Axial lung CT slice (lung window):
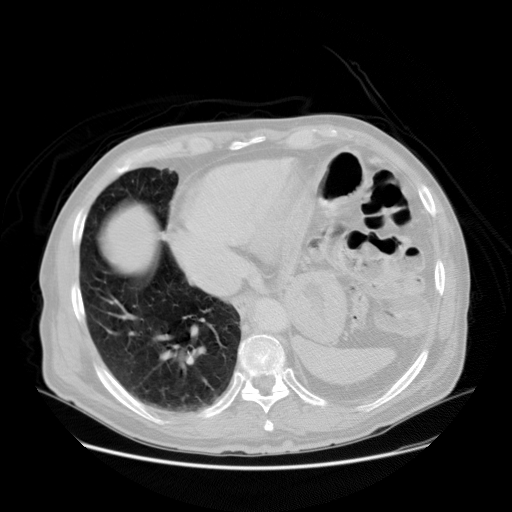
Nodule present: no